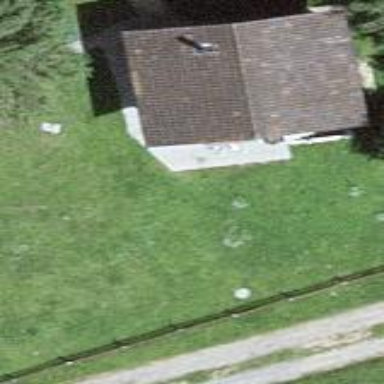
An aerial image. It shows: Detached building.